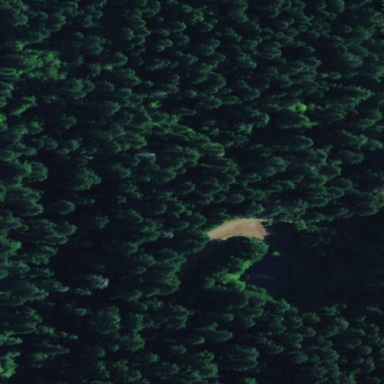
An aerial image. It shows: Virgin woodland area with lush greenery.